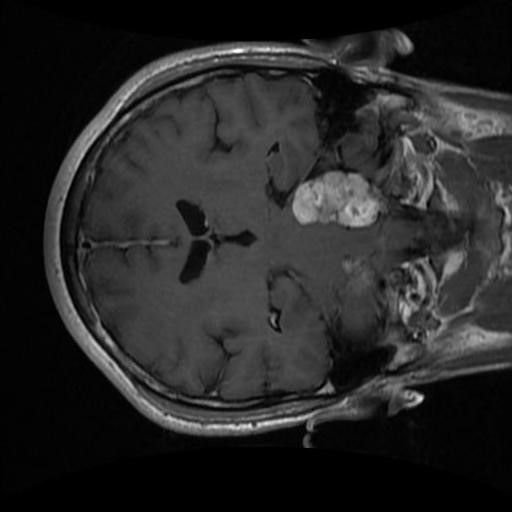
Label: brain_menin